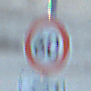
Verkehrszeichen: Geschwindigkeit60
Zusatzzeichen unten: HinweisDurchSinnbild22
Umgebung: Outdoor, Beach
Tageszeit: SunriseSunset
Wetter: PartlyCloudy
Licht: Natural
Jahreszeit: NotSpecified
Kontrast: MediumContrast